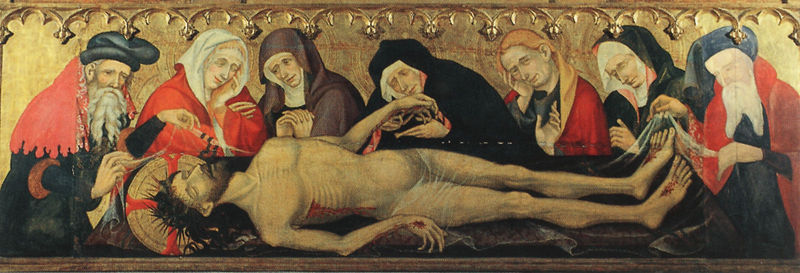
Titel: Marienretabel; Altarpiece of the Holy Spirit
Künstler: Pere Serra
Institution: Manresa, Eglesia de Santa Maria de Manresa
Schlagwörter: akt, blau, gemälde, hand, mann, nackt, weiß, wunde, frauen, menschen, bunt, frau, haar, holz, hut, mund, männer, schwarz, rot, schleier, tuch, malerei, bart, mütze, johannes, tod, tot, trauer, vollbart, bild, gold, haare, traurig, farbig, kuss, farbe, füsse, querformat, liegend, bögen, knochen, blut, kreuz, rippen, weinen, fries, heiligenschein, beerdigung, nimbus, christus, grab, jesus, kreuzigung, leichnam, pieta, stigma, stigmata, wunden, schmerz, heiliger, maria, beweinung, maria magdalena, trauernde, dornenkrone, grablegung, auferstehung, marien, freis, predella, kreuznimbus, male, rauschebart, weinende, auferstehen, goldhintergrund, mahle, magdalenen, blutungen, rauschebart#, stigmatum, mahke